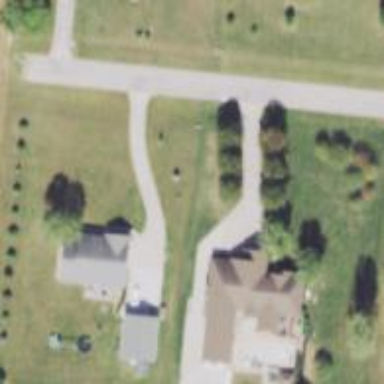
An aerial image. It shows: Driveway.